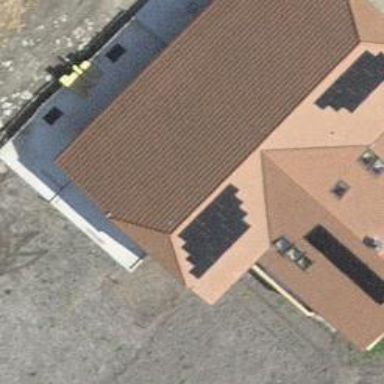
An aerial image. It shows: Solar power generator utilizing photovoltaic technology with solar photovoltaic panels.